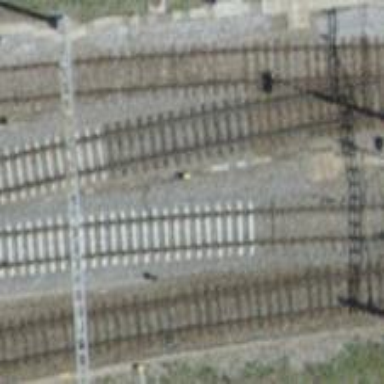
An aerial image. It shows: Single-track electrified railway siding with contact line.